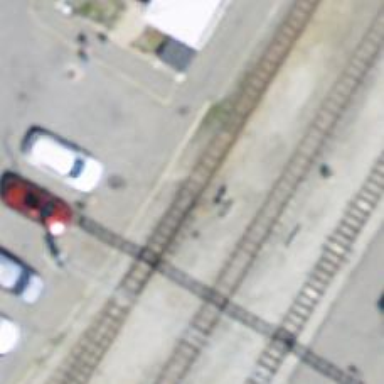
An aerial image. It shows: Narrow-gauge railway siding with electrified contact lines. It has one track.